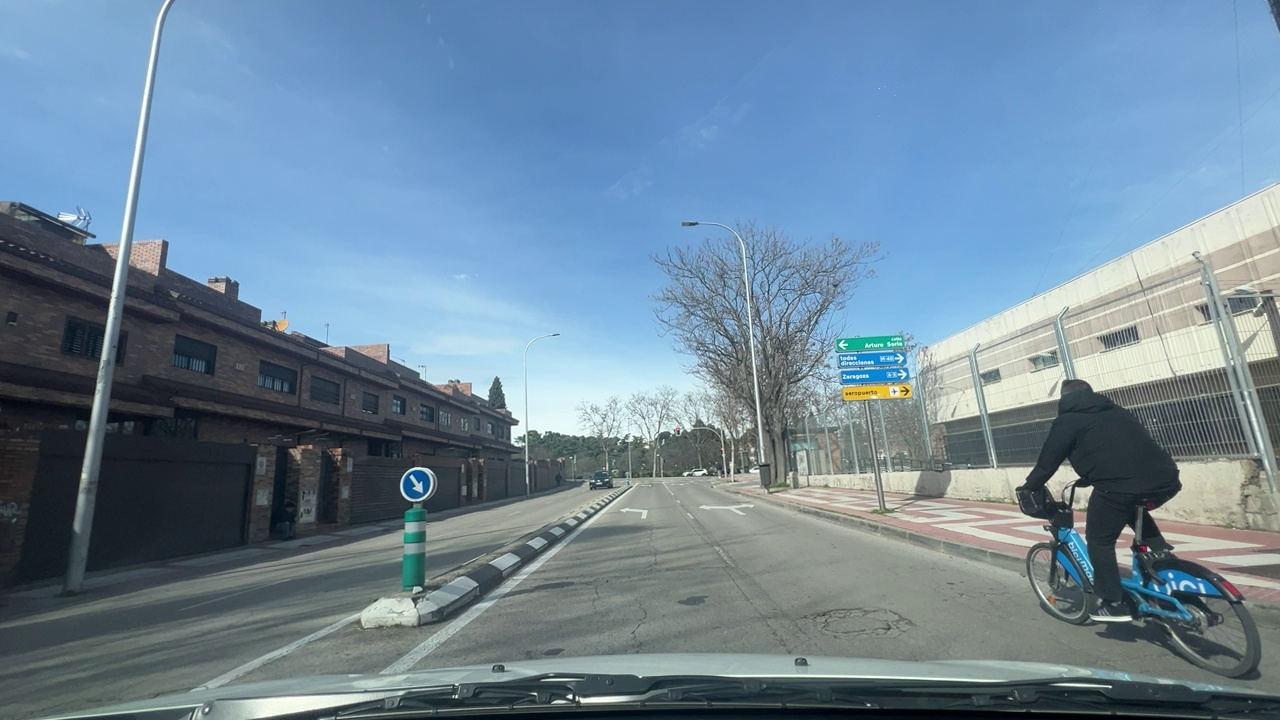
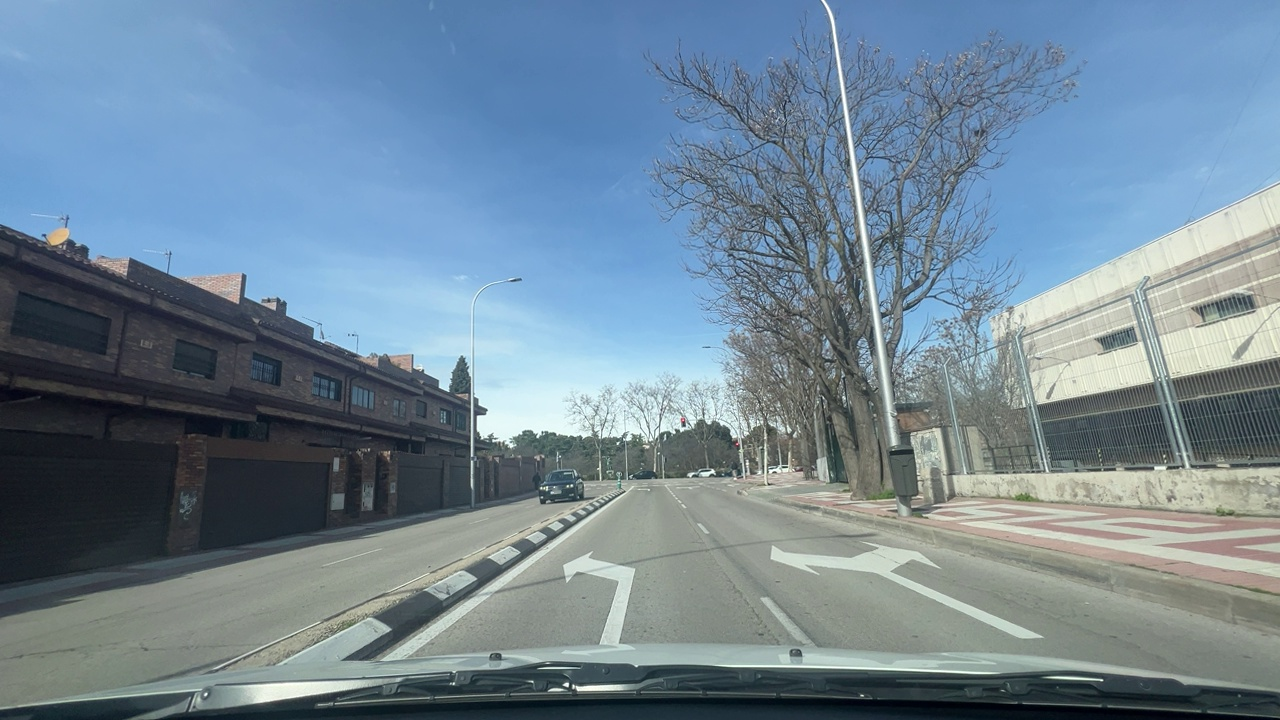
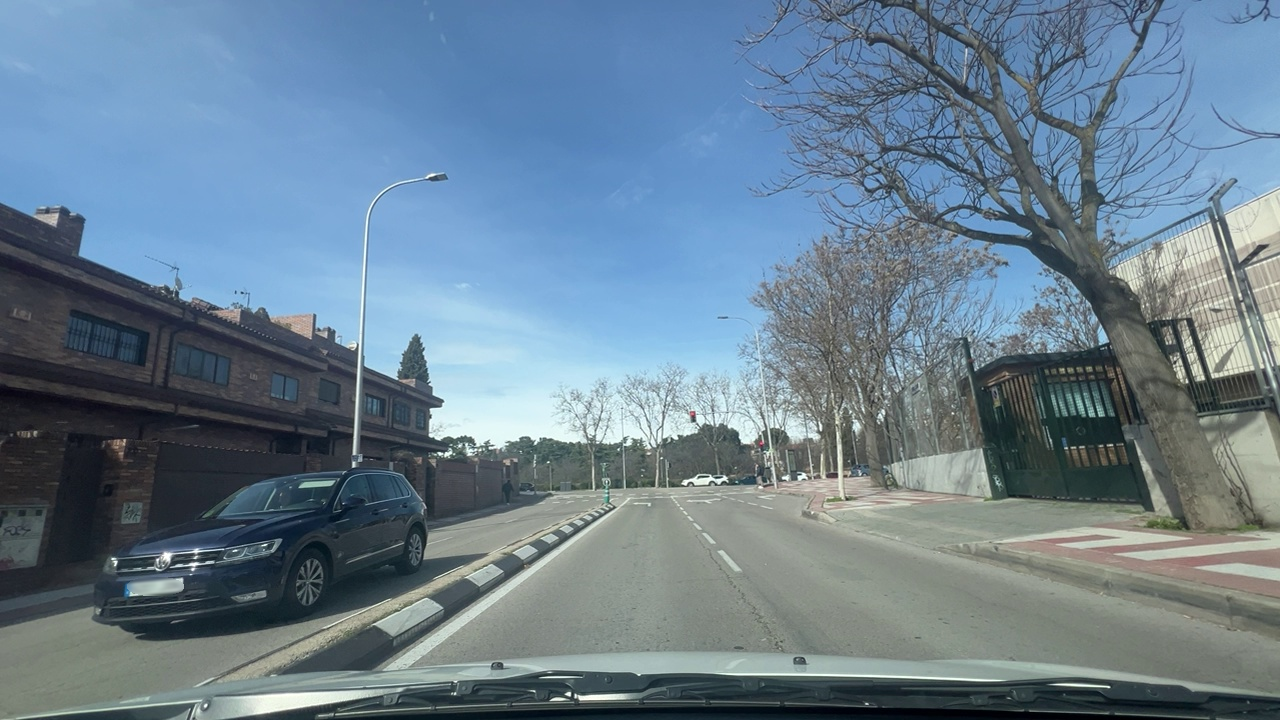
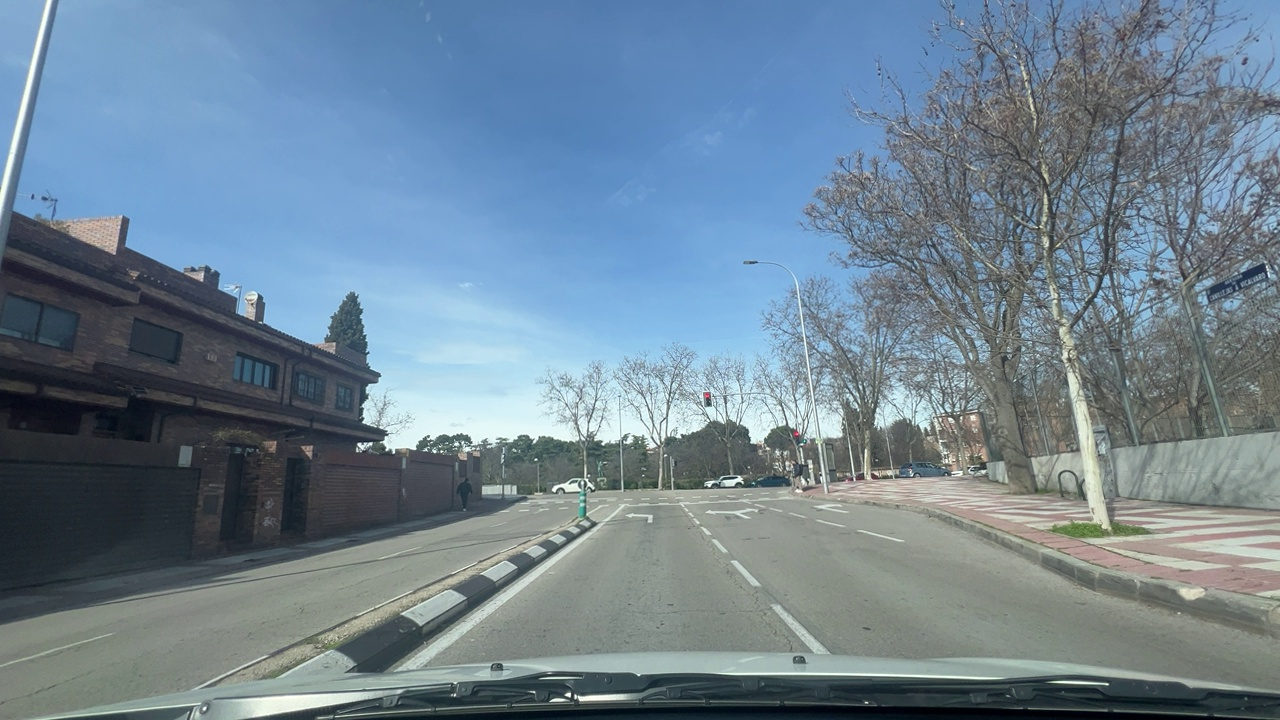
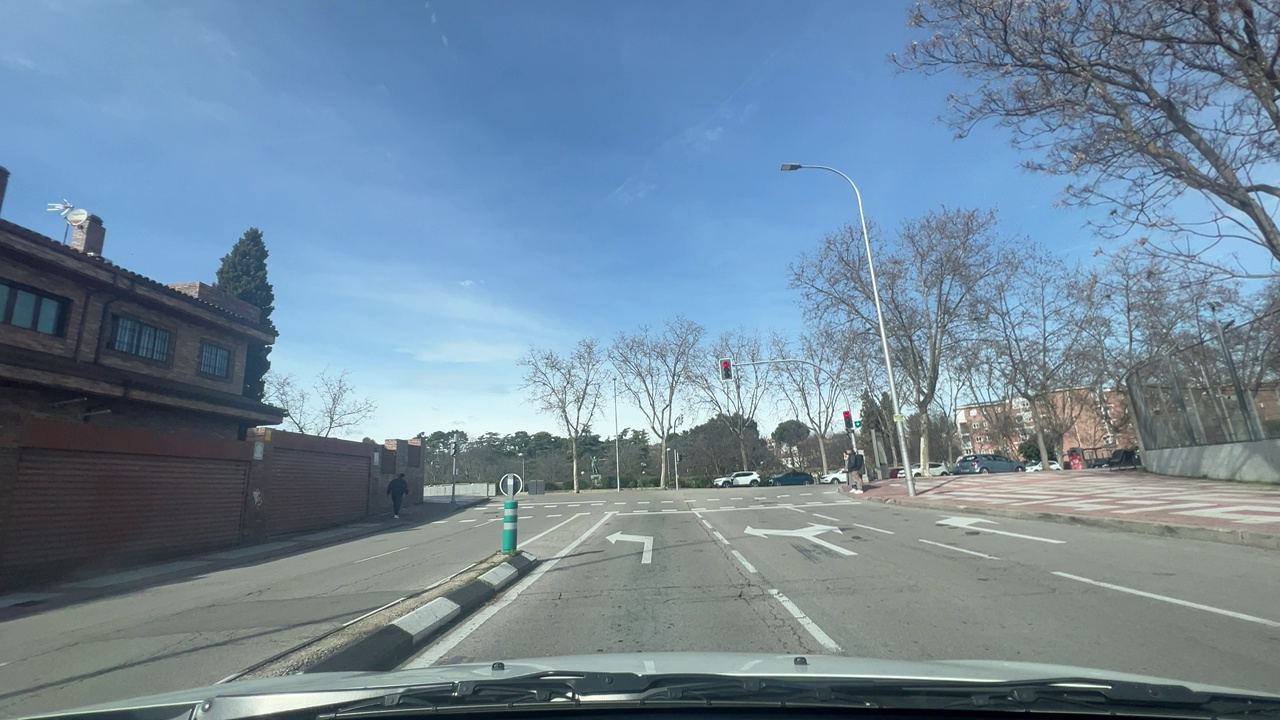
Situation: Traffic light
Question: Do you observe any red traffic light regulating the ego lane?
Answer: Yes
Reasoning: Three traffic signals are visible ahead of the Ego vehicle at the intersection: two display a red light for proceeding straight or turning left, while a third signal displays a green light, permitting vehicles in the left lane to continue their movement.

Situation: Traffic light
Question: What is the color of the traffic light regulating the ego lane?
Answer: Red
Reasoning: The Ego vehicle is traveling in the leftmost lane of three available lanes. This specific lane is reserved for left-hand turns, and the overhead traffic signal positioned directly above the lane displays a red light.

Situation: Traffic light
Question: Is the ego vehicle positioned in a dedicated right-turn lane before the traffic light?
Answer: No
Reasoning: The Ego vehicle is traveling in the leftmost lane of three available lanes. This specific lane is reserved for left-hand turns, and the overhead traffic signal positioned directly above the lane displays a red light.

Situation: Traffic light
Question: Is the ego vehicle positioned in a dedicated left-turn lane before the traffic light?
Answer: Yes
Reasoning: The Ego vehicle is traveling in the leftmost lane of three available lanes. This specific lane is reserved for left-hand turns, and the overhead traffic signal positioned directly above the lane displays a red light.

Situation: Traffic light
Question: Are multiple traffic lights regulating the ego direction of travel displaying different colors simultaneously?
Answer: Yes
Reasoning: Three traffic signals are visible ahead of the Ego vehicle at the intersection: two display a red light for proceeding straight or turning left, while a third signal displays a green light, permitting vehicles in the left lane to continue their movement.